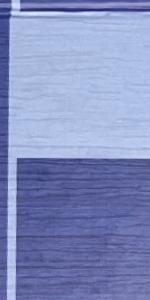
Label: Empty